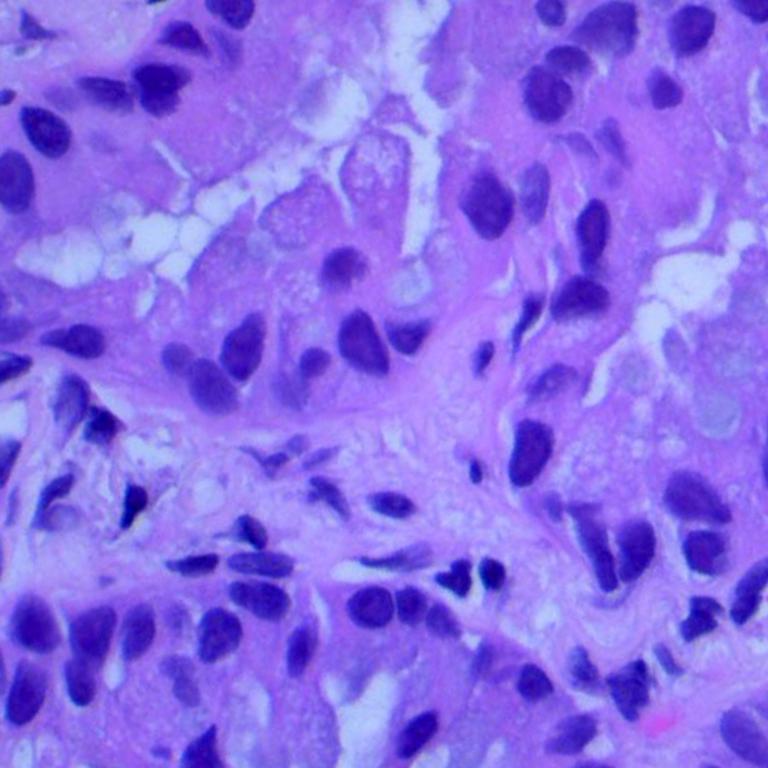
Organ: lung
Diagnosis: adenocarcinomas